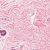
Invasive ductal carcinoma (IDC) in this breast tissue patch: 0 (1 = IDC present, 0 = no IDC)